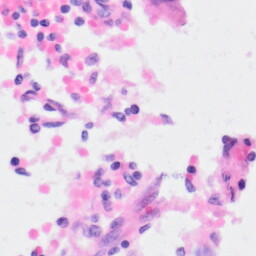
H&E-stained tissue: Kidney